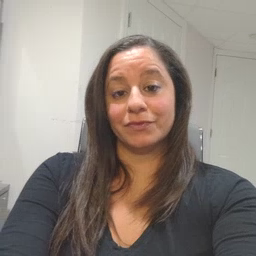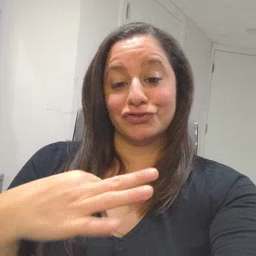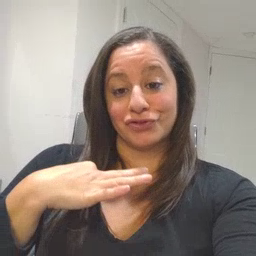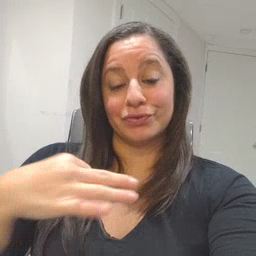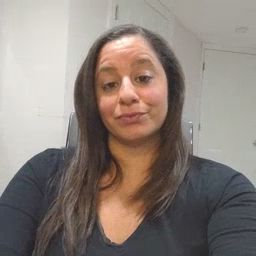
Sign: shirt